Question: I'm looking for a formula to count hours and set up a shift plan
My idea is for managers, front of house and back of house to have their own planner.
Where I fall at is when I try to count hours for each staff member BUT also make it legible to the reader when printed
For example
Staff member 4 does
<PHONE> with an hour break on Monday
<PHONE> with no break on Tuesday
I want it to look like <PHONE>, but in the total hours to count out the whole week from the times put in each day
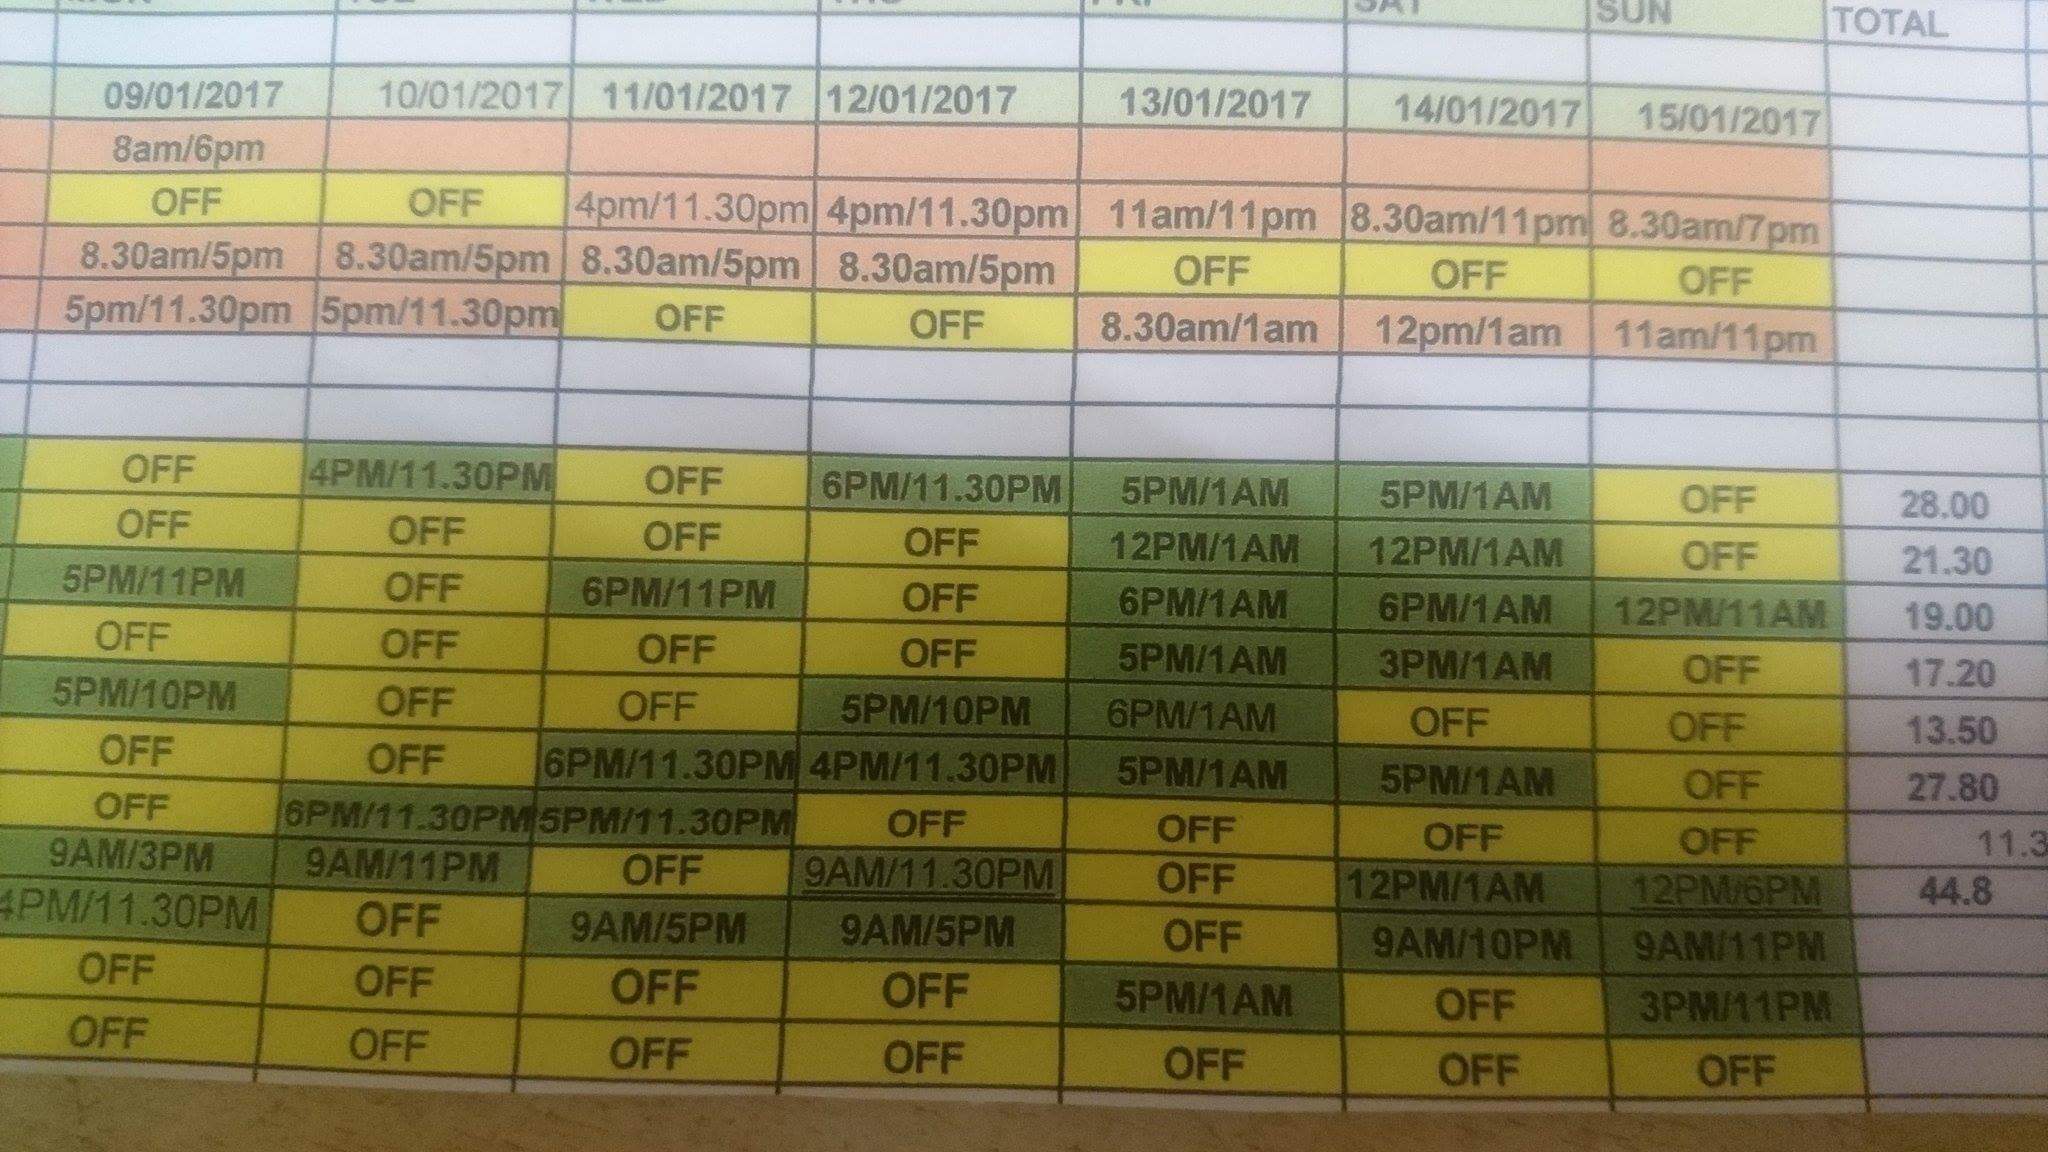
Answer: I think you need to re-design your calendar. Excel loves raw data to be split out onto separate rows so let's start with that.
This is my end goal - it's a simplified version of yours
<URL>
---
## Data
So let's set out the data that will get us there - . For this example, paste the data into cell 'A6':
'''
Name Day Time In Time Out Total
Name 1 09/01/17 08:00 18:00 10:00
Name 1 12/01/17 11:00 15:00 04:00
Name 1 13/01/17 12:00 21:00 09:00
Name 2 10/01/17 08:00 13:00 05:00
Name 2 11/01/17 12:00 20:00 08:00
Name 2 13/01/17 10:00 14:00 04:00
'''
And then add another few columns onto the end which will be useful in getting totals and making the table more readable
<URL>
is created simply by concatenating name and day : '=A7&B7'. And the uses the 'TEXT' function
'''
=UPPER(TEXT(C7,"hAM/PM")&"/"&TEXT(D7,"hAM/PM"))
'''
---
## Table
Create your table in 'A1:F3' (like below). No need for manual shift data but do put your people and dates headings in:
<URL>
Use this simple formula in cell 'B2' and drag down and across to populate shift data
'''
=IFERROR(VLOOKUP($A2&B$1,$F$6:$G$12,2,0),"OFF")
'''
Similarly, you can use this formula for the 'total hours'
'''
=SUMIF($A$7:$A$12,$A2,$E$7:$E$12)*24
'''
---
## Result
The final result is below, and can be easily manipulated for more people/ dates, etc.
<URL>